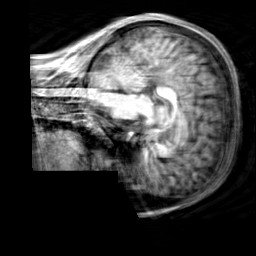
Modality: T1w
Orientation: sagittal
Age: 22
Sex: male
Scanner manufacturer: siemens
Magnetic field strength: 3 T
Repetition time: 2.3 s
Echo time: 0.00303 s